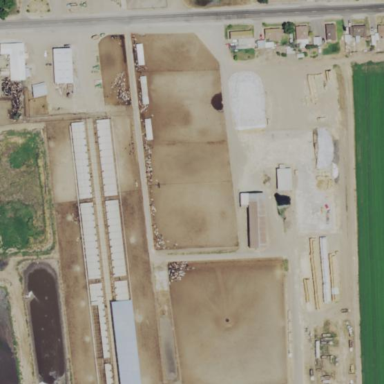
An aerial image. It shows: Farmyard area.